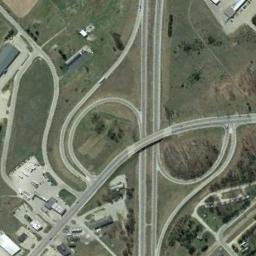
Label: overpass